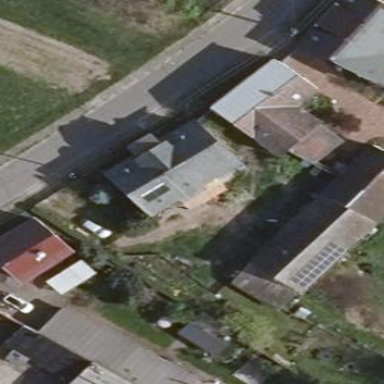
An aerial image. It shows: House with multiple building parts.